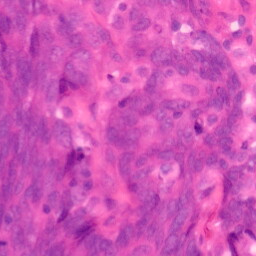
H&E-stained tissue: Colon